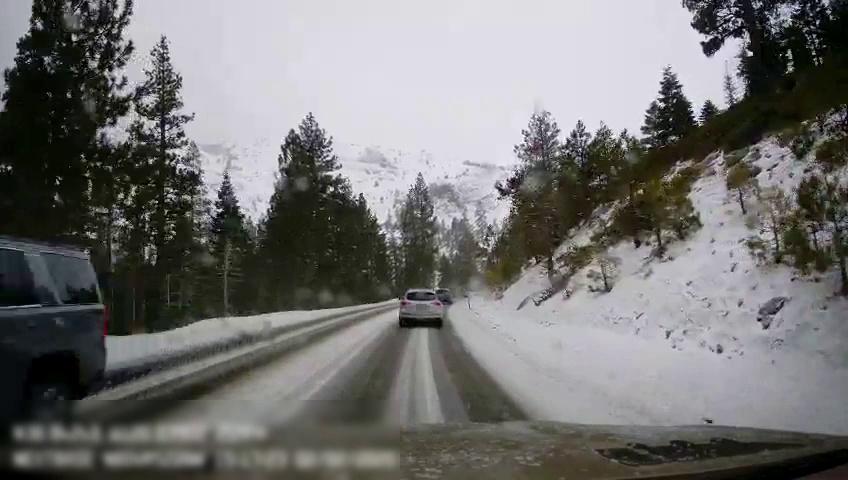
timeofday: Day
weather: Snowy
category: Drivable Space
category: Vehicles | SUV
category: Vehicles | Car
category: Vehicles | Car